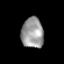
Tissue: prostate
Cell type: T cells
Senescence score: 0.287
Nuclear area (px): 663
Mean DAPI intensity: 154.018